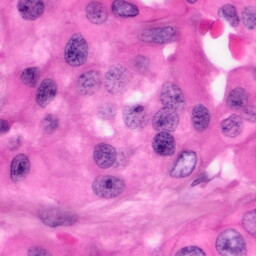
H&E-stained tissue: Pancreatic